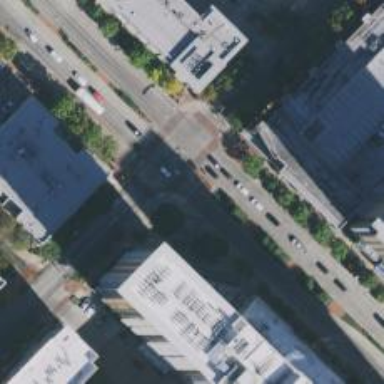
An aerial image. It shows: Tertiary road with separate sidewalk.